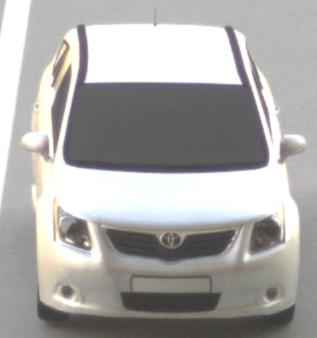
Make: Toyota
Model: Avensis 1.6
Detailed model: Avensis (T27) Notch Back
Model produced from: 2009/01
Model produced until: 2010/08
Doors: 4
Color: white
Road condition: dry road
Daytime: morning or afternoon
Contrast: medium contrast